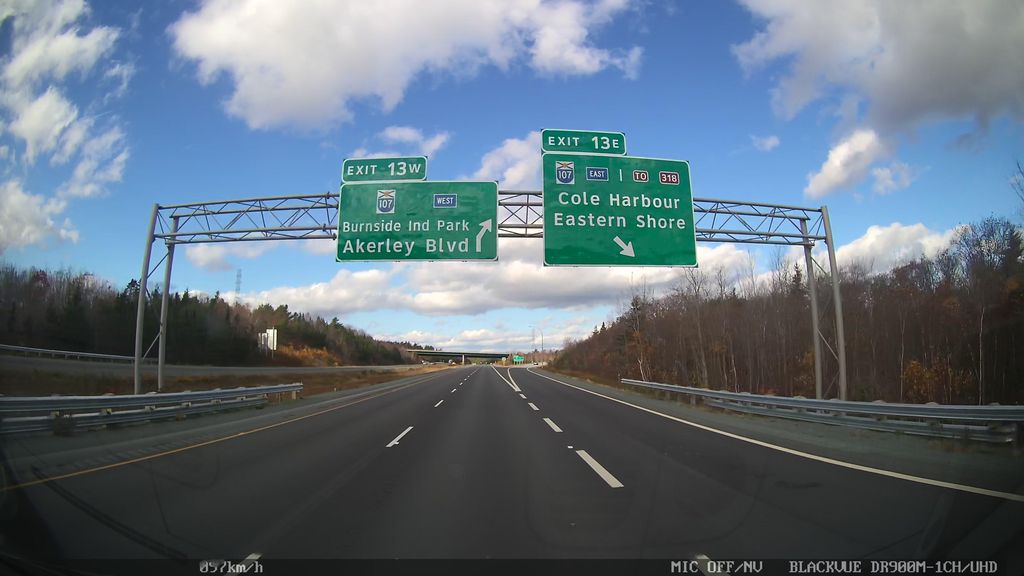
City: halifax